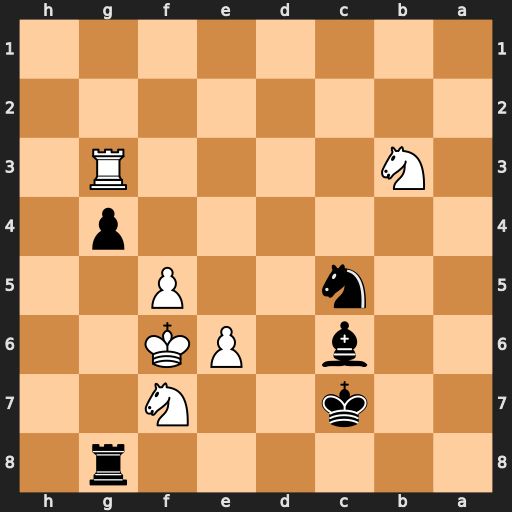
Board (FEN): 6r1/2k2N2/2b1PK2/2n2P2/6p1/1N4R1/8/8
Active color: b
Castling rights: -
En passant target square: -
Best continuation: Ne4+ Ke5 Nxg3